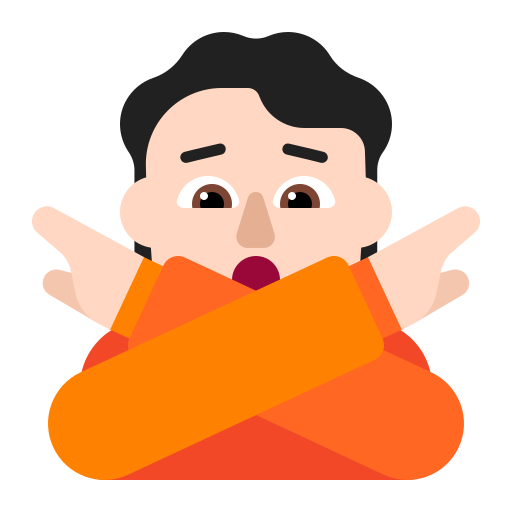
person gesturing no flat light